Question: for some reason I am asked to see if it possible to override the /help method of a service to return custom data instead. Currently I have a calling url like this one
> http://{myDomain}/CRM/Customers.svc/json/help
Which returns all methods available

I tried something like this in my serviceContract, but I can't access to my method, is it possible ?
'''
[WebInvoke(Method = "GET", UriTemplate = "/help", RequestFormat = WebMessageFormat.Json,
ResponseFormat = WebMessageFormat.Json)]
void GetInformations();
'''
Thanks
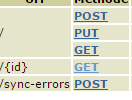
Answer: Thanks to @Balaji I dig a bit more and was able to make it work in a slightly different way.
I applied a custom behaviorConfiguration to my service and in it I disabled the help, see below
'''
<system.serviceModel>
<services>
<service behaviorConfiguration="ServiceBehavior" name="{myDomain}.CRM.Customers">
<endpoint address="json" binding="webHttpBinding" behaviorConfiguration="JsonBehavior" bindingConfiguration="" contract="{contract}"/>
</service>
</services>
<behaviors>
<endpointBehaviors>
<behavior name="JsonBehavior">
<webHttp helpEnabled="false"/>
</behavior>
</endpointBehaviors>
</behaviors>
</system.serviceModel>
'''